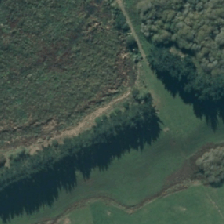
Land cover: lake_pond